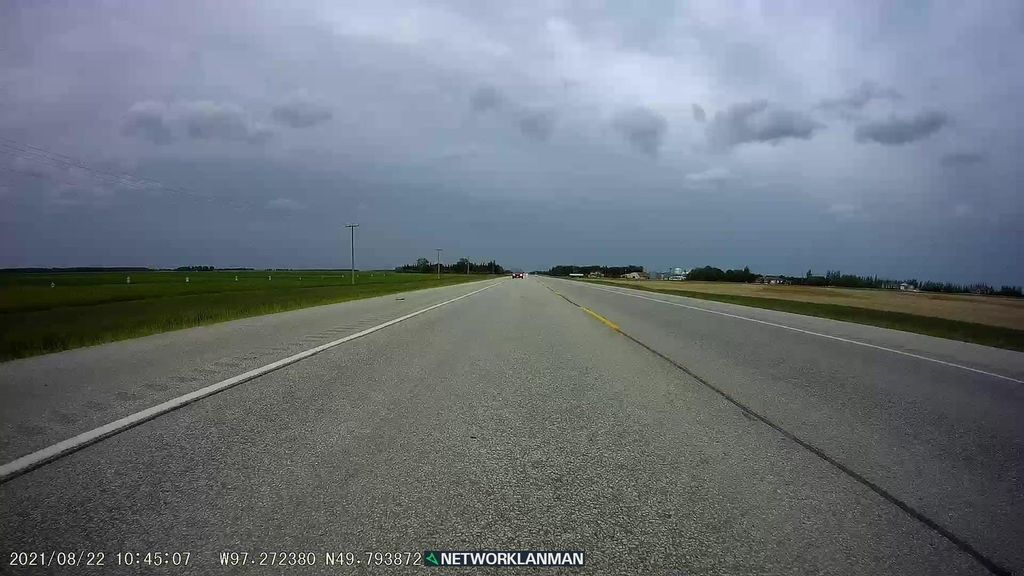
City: winnipeg